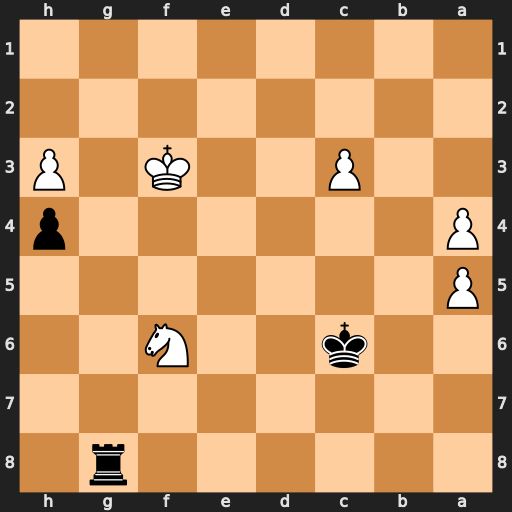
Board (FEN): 6r1/8/2k2N2/P7/P6p/2P2K1P/8/8
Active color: b
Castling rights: -
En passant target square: -
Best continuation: Rf8 Kf4 Rxf6+